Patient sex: F
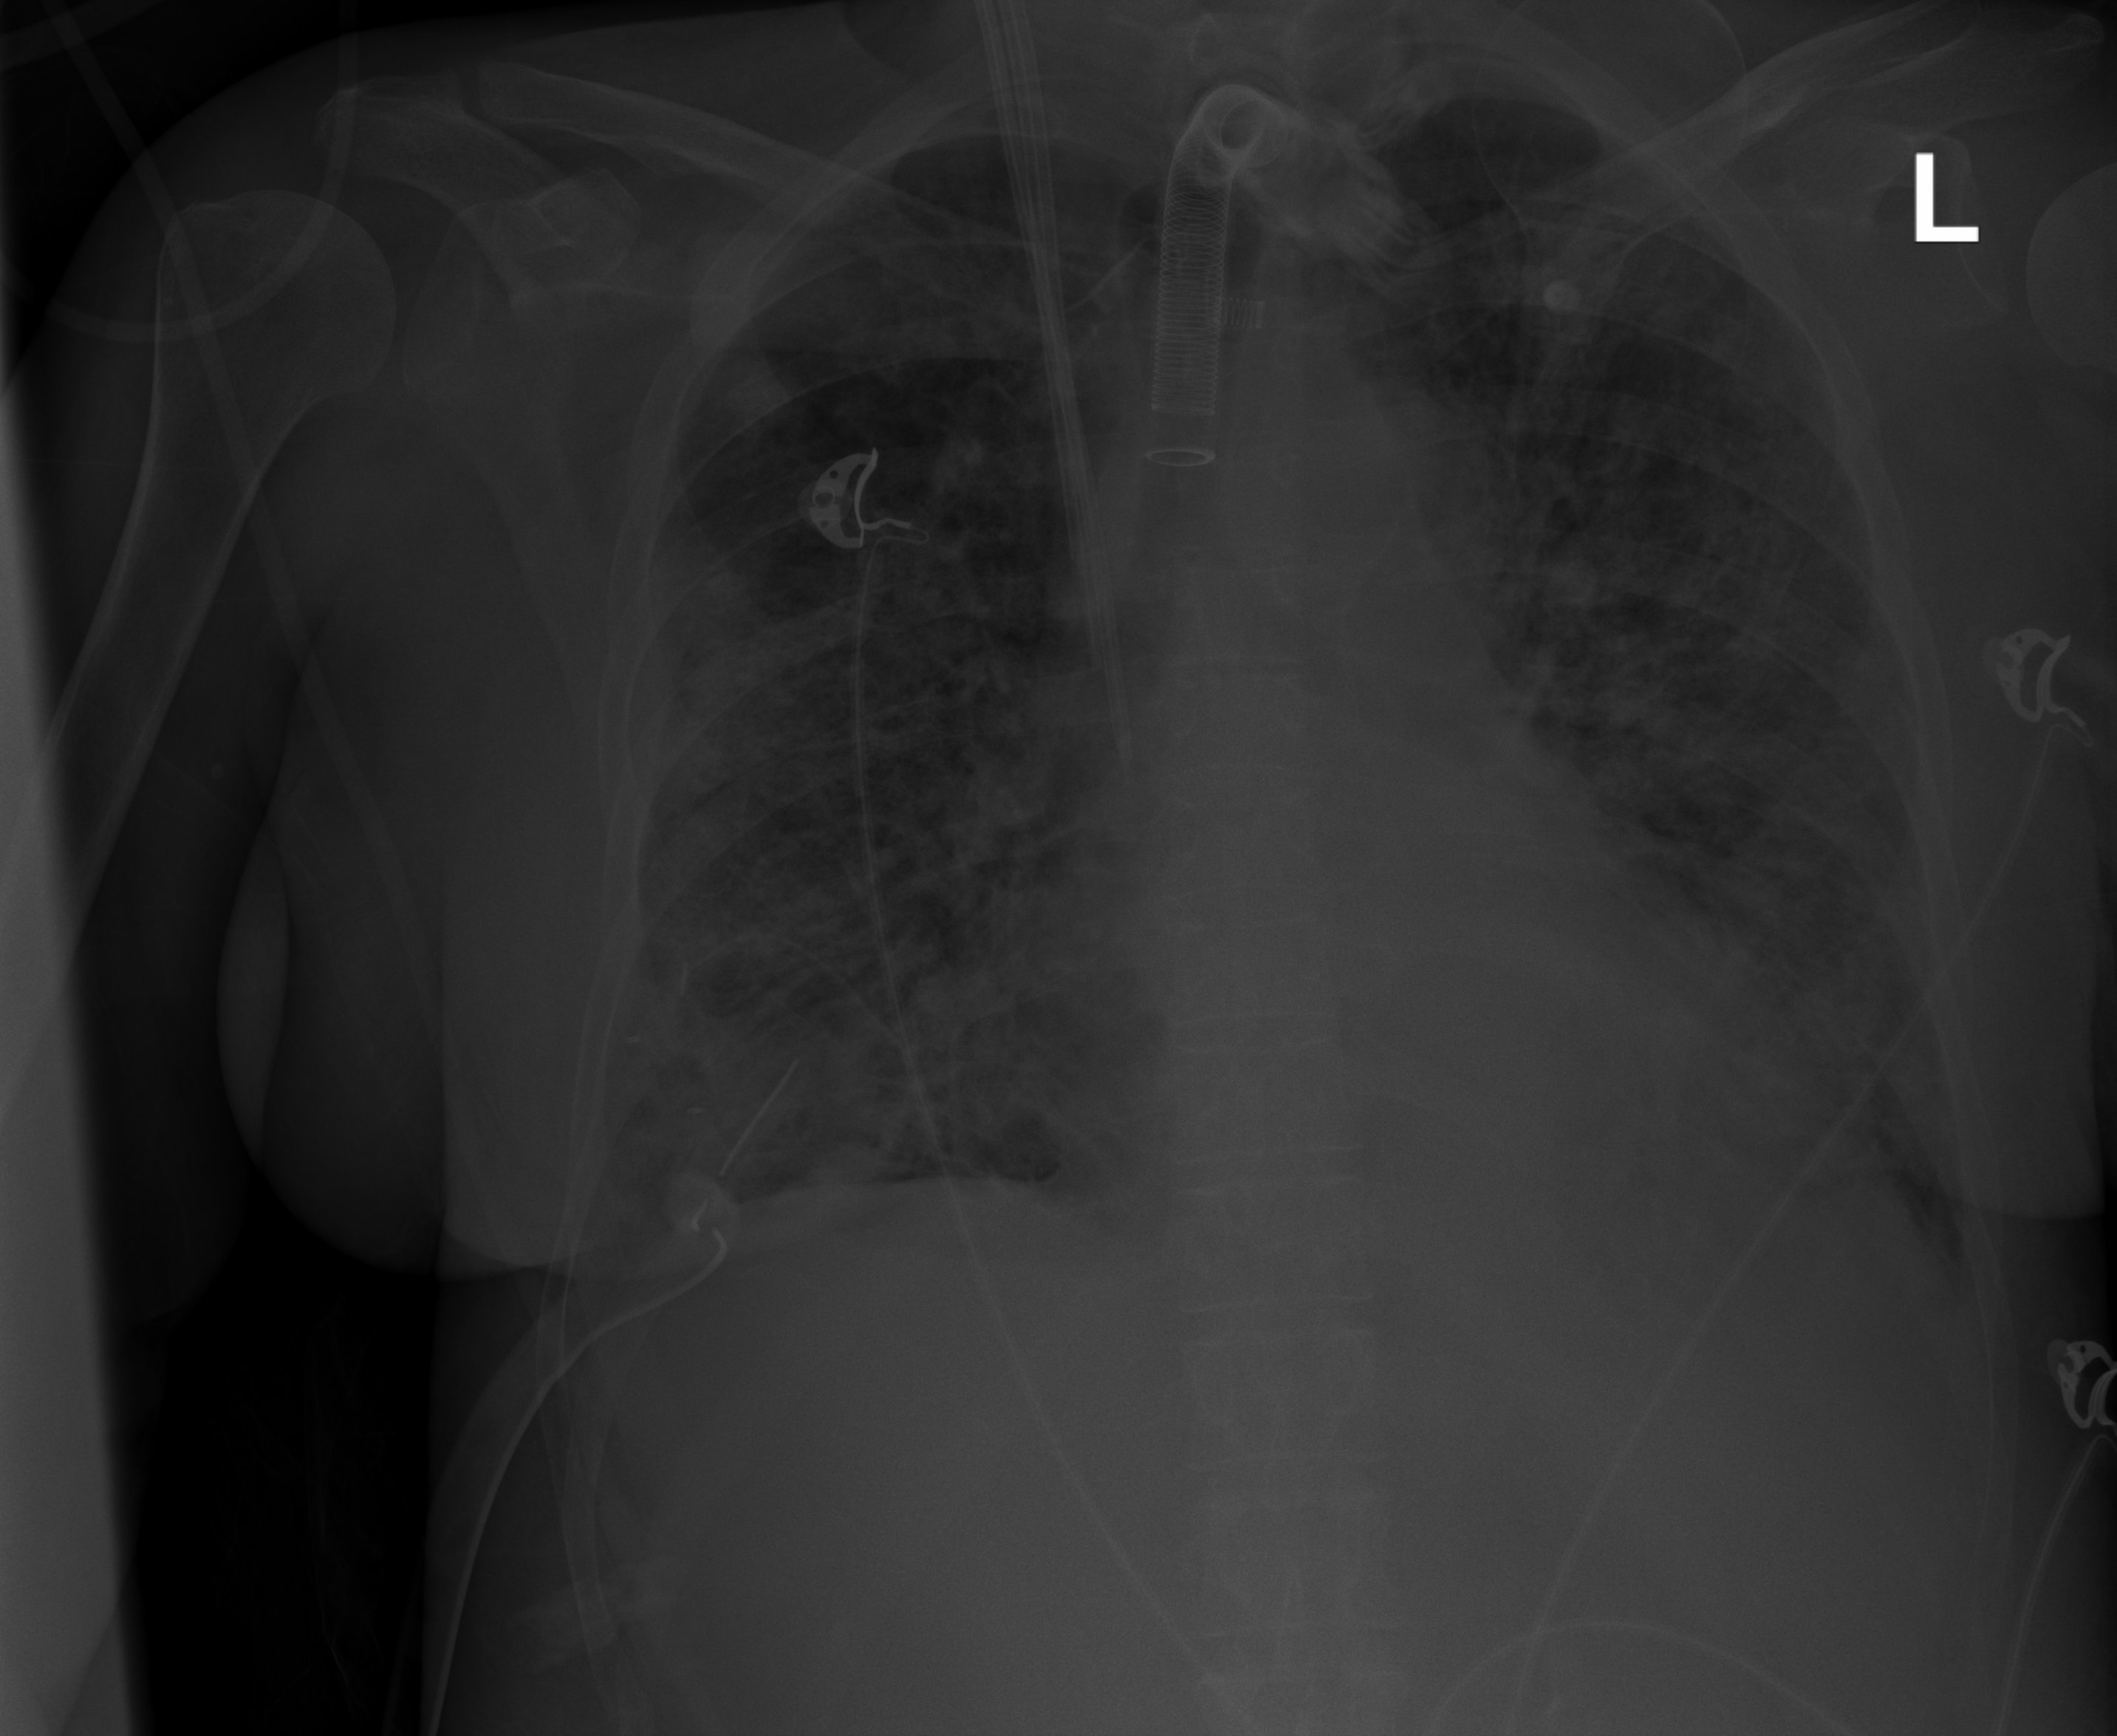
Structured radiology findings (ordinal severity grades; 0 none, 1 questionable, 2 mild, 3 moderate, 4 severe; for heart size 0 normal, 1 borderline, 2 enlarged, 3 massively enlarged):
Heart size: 0
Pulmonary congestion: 2
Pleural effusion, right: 2
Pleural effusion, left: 2
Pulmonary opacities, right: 3
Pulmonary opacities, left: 3
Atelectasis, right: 2
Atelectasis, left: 2